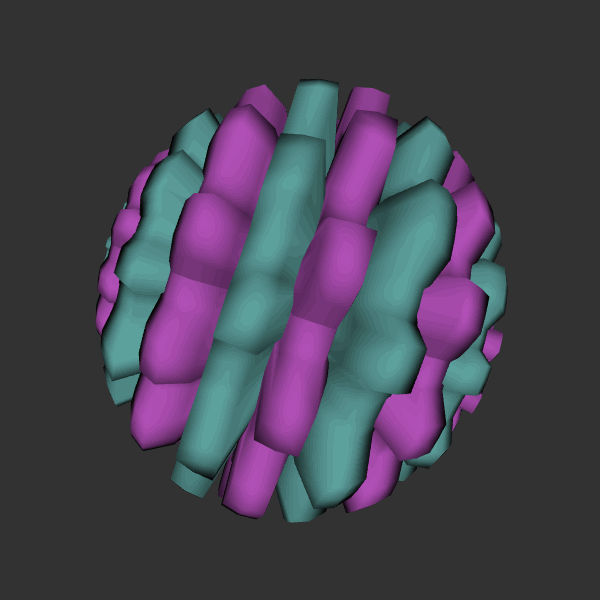
Background: dark